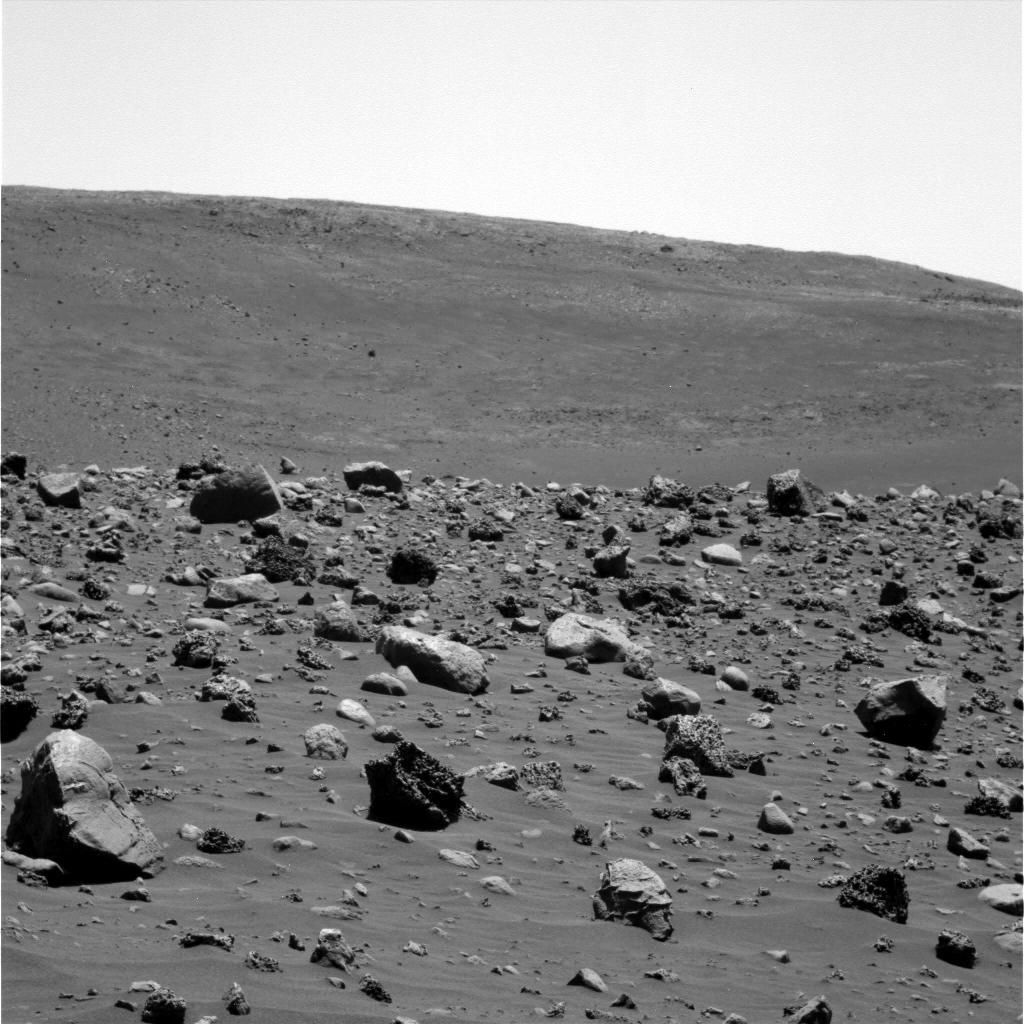
Terrain classes present: Gravel / Sand / Soil, Rock, Shadow, Sky / Distant Mountains